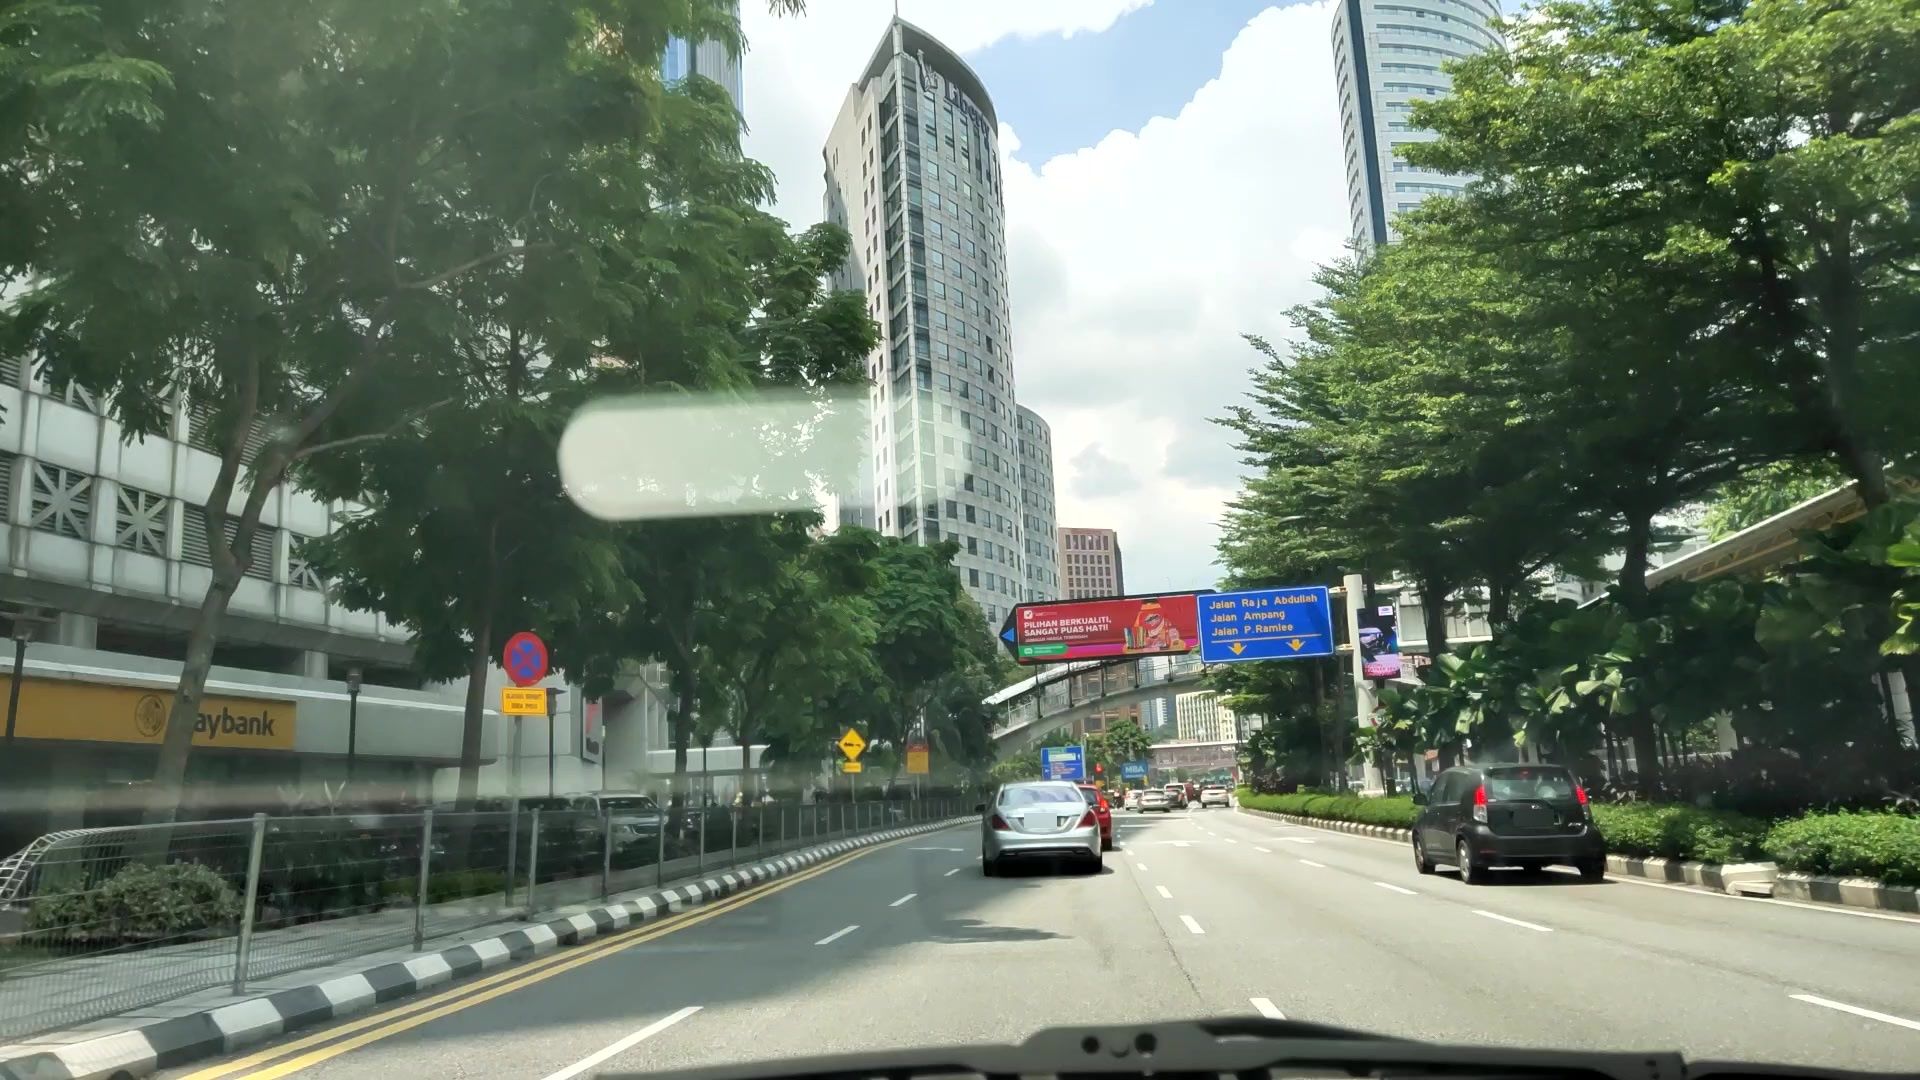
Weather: cloudy
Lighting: day
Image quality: good
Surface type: driving surface
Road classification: footway, track, steps
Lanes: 1
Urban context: urban centre
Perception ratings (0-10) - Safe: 7.12, Lively: 6.87, Beautiful: 4.58, Boring: 1.54, Depressing: 2.46, Wealthy: 5